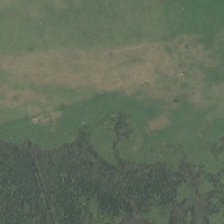
Land cover: high_producing_grassland